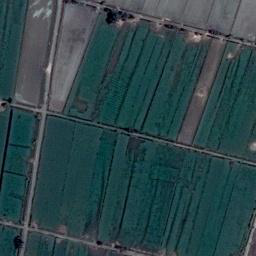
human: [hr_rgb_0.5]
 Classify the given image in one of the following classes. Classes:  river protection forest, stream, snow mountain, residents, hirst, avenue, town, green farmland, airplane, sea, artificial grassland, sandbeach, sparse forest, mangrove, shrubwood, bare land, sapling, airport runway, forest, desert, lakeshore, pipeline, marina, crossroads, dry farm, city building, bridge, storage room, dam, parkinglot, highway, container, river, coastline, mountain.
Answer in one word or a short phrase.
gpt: green farmland